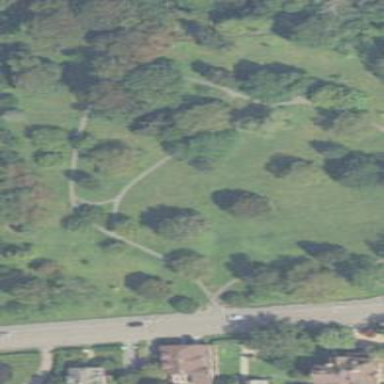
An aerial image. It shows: Park.